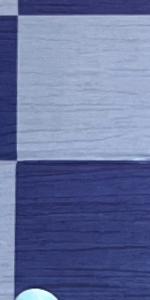
Label: Empty